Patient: sex M, age 51
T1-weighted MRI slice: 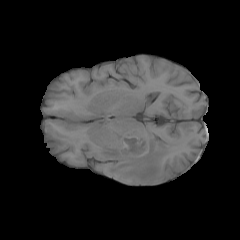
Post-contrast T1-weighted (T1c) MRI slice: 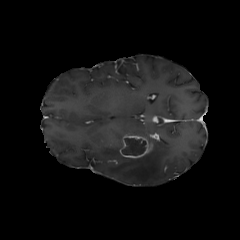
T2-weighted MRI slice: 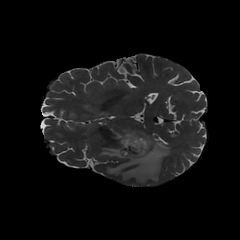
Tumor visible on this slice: yes
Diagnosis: Glioblastoma, IDH-wildtype
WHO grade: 4